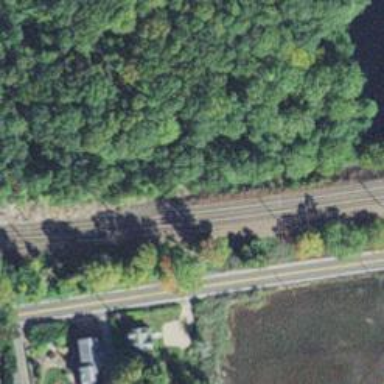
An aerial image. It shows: Railway track with contact lines for electrification.